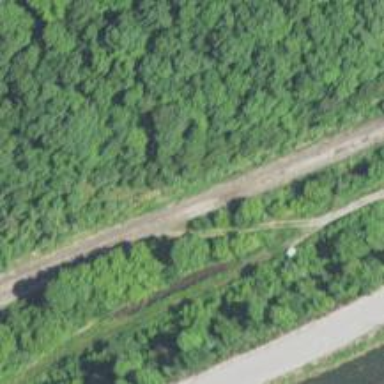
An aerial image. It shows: Railway track.